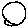
Label: circle